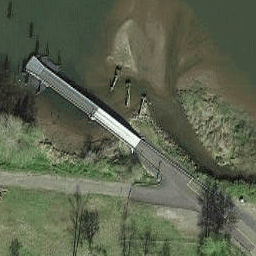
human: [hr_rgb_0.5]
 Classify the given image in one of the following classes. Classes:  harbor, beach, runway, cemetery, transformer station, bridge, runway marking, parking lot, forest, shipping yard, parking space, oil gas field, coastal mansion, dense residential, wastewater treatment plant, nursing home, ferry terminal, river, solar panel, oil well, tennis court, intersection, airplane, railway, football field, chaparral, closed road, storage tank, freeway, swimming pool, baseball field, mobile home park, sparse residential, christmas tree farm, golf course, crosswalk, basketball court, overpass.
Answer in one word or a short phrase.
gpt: ferry terminal